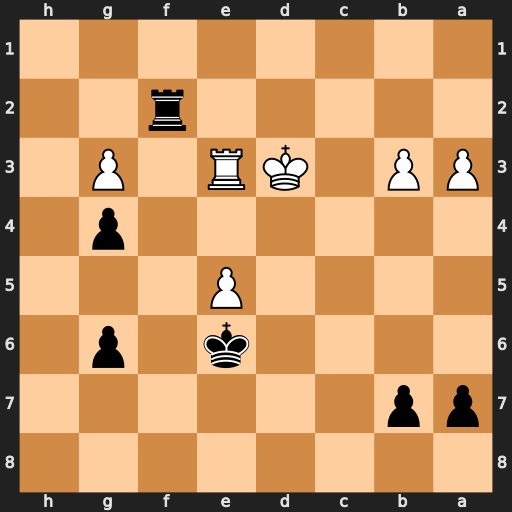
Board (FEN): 8/pp6/4k1p1/4P3/6p1/PP1KR1P1/5r2/8
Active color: b
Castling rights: -
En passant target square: -
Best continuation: Rf3 Ke4 Rxe3+ Kxe3 Kxe5